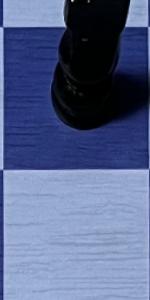
Label: Empty